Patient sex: M
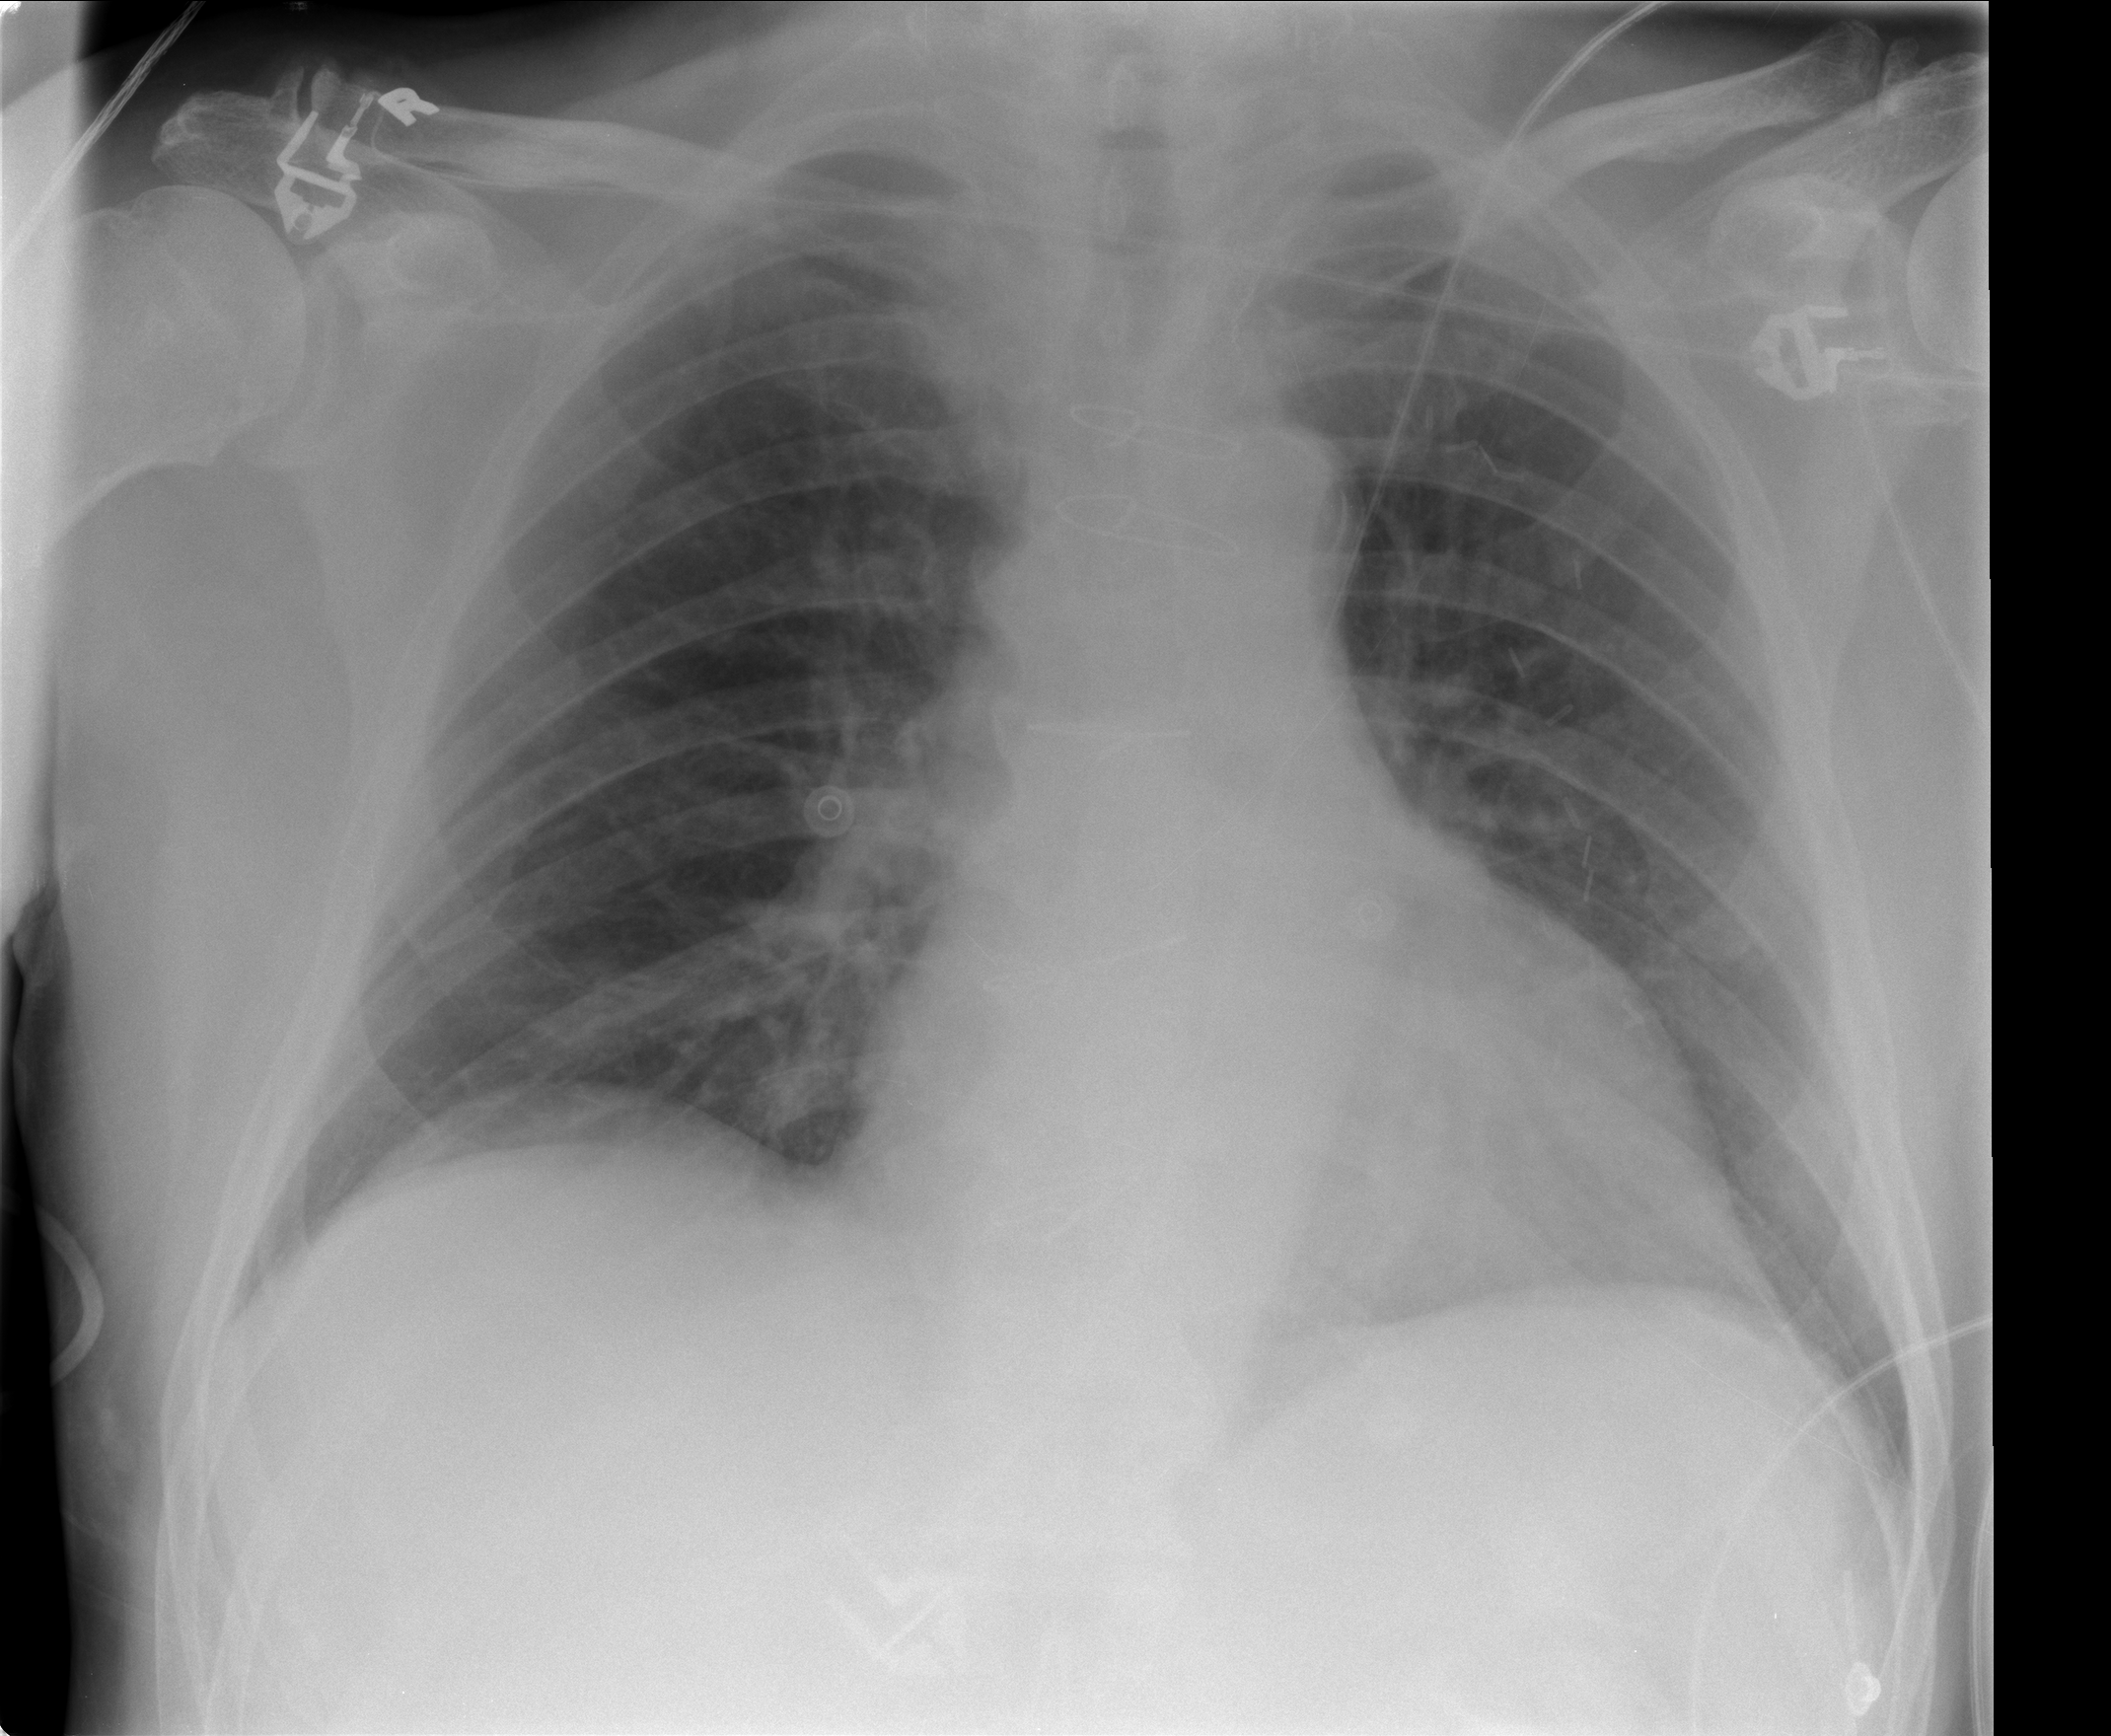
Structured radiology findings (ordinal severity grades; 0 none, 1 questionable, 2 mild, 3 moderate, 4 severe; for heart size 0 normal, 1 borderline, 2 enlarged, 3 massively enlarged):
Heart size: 0
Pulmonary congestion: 0
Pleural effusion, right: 0
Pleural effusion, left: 0
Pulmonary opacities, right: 0
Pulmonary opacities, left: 0
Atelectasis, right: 1
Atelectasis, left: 0